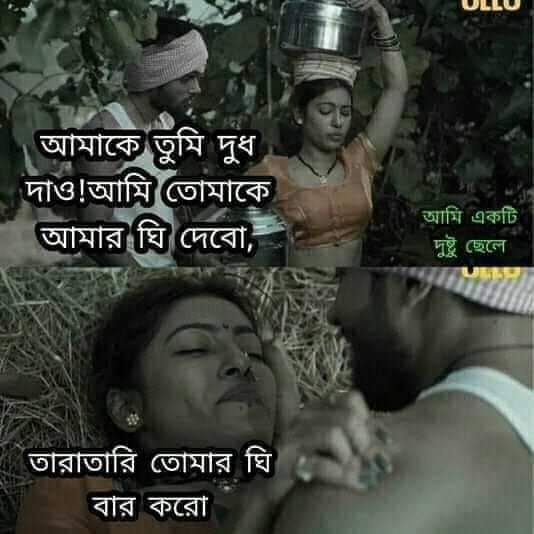
Text: আমাকে তুমি দুধ দাও ! আমি তোমাকে আমার ঘি দেবো,  তারাতারি তোমার ঘি বার করো
Label: Hate
Hate category: Personal Offence
Targeted group: Individual